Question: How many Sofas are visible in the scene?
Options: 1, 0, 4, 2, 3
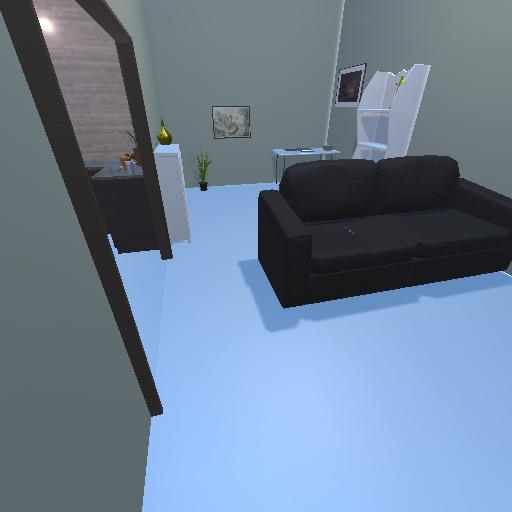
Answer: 1